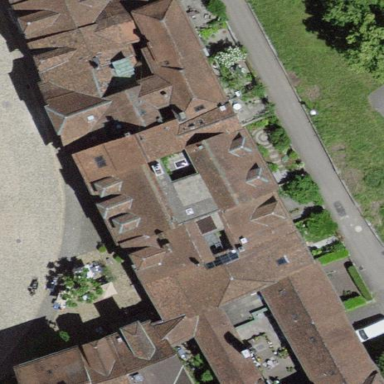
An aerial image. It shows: Apartments building with roof made of roof tiles.